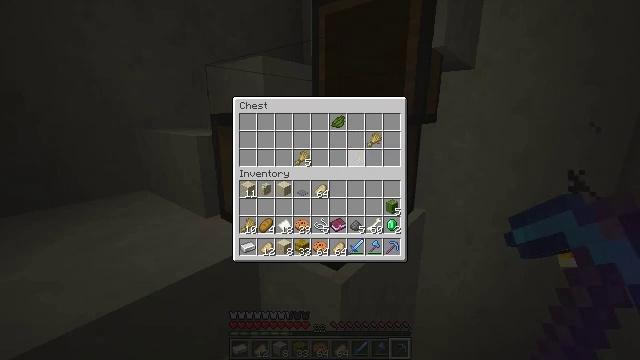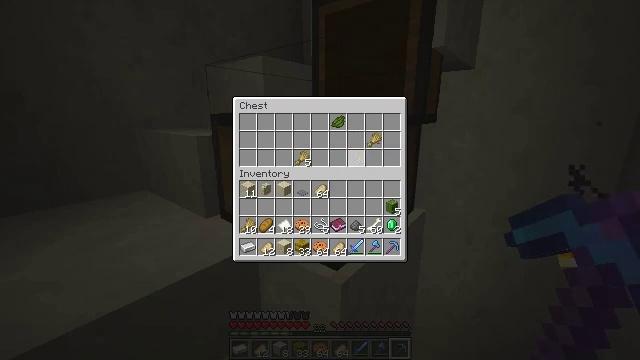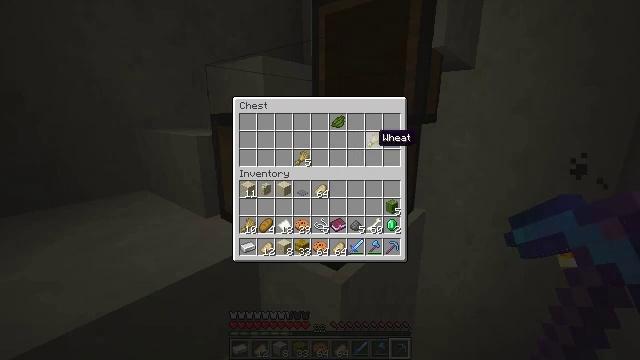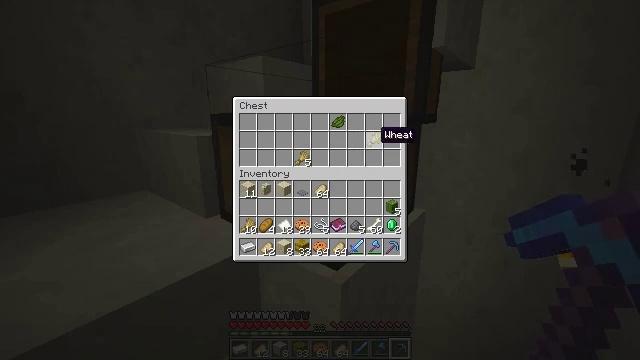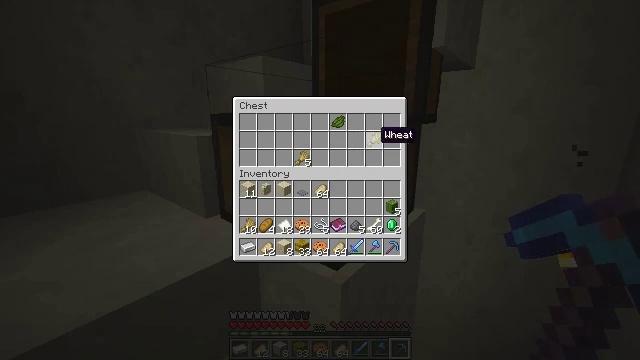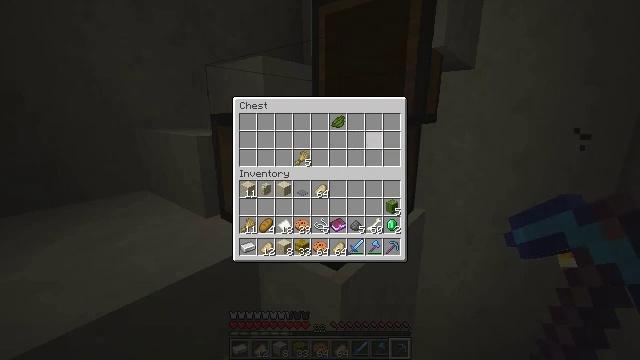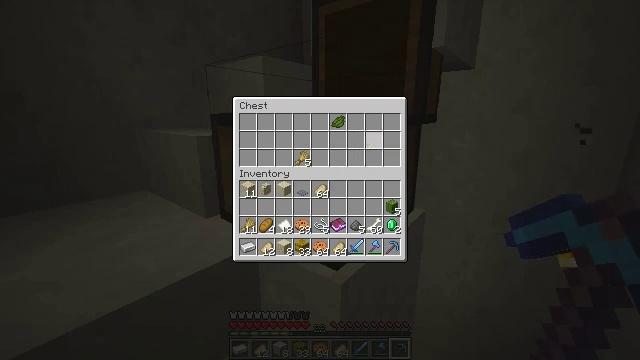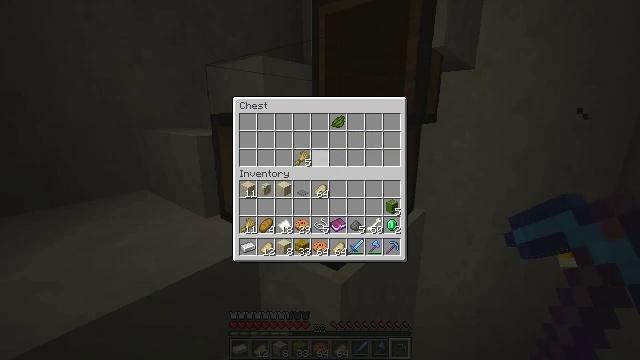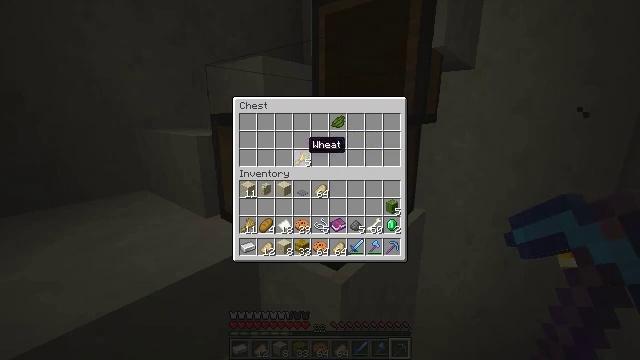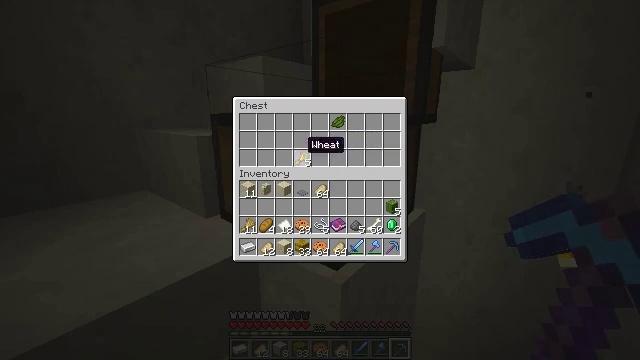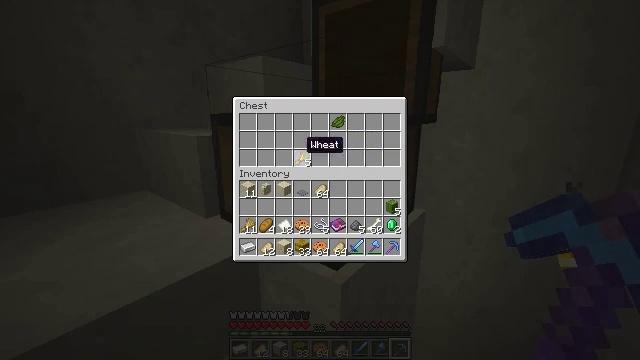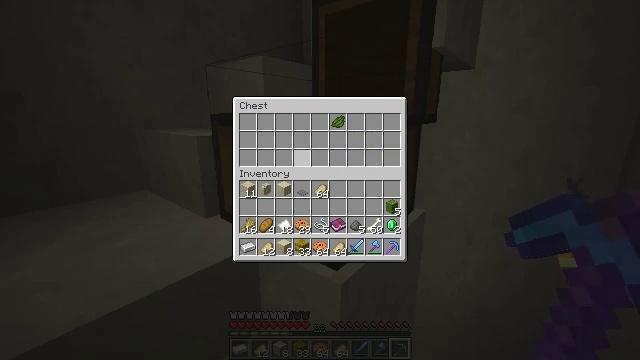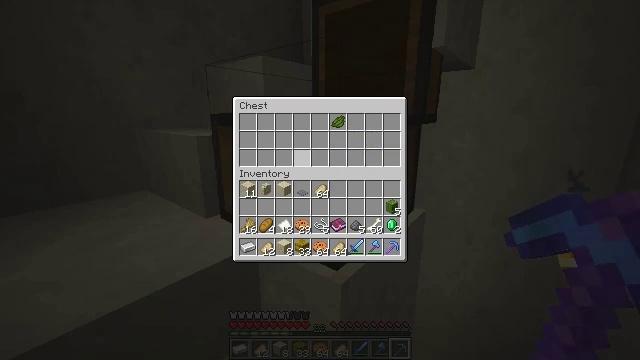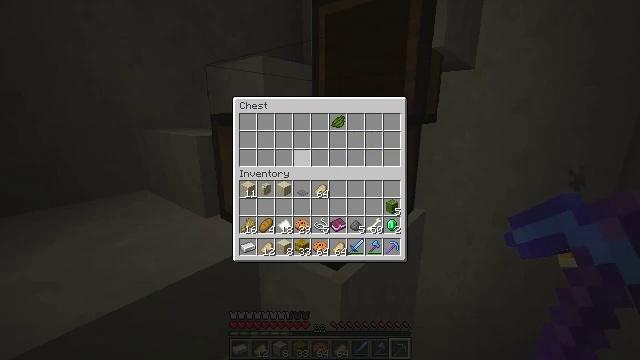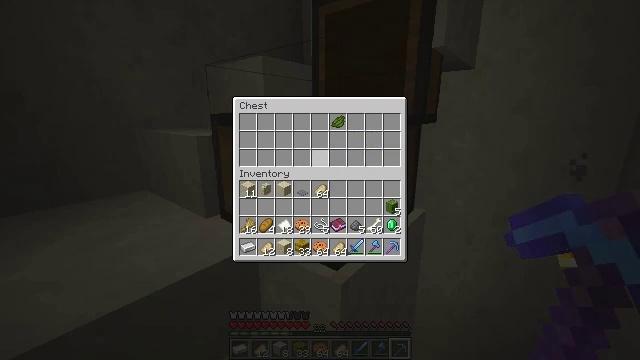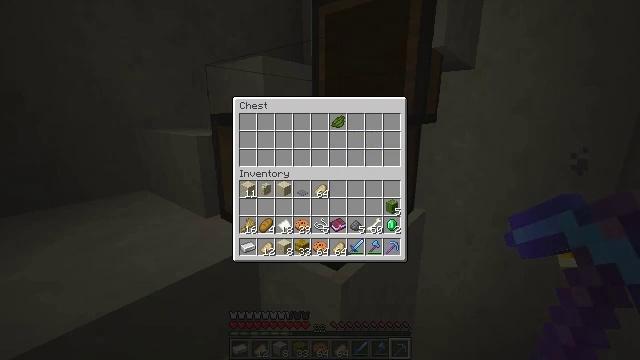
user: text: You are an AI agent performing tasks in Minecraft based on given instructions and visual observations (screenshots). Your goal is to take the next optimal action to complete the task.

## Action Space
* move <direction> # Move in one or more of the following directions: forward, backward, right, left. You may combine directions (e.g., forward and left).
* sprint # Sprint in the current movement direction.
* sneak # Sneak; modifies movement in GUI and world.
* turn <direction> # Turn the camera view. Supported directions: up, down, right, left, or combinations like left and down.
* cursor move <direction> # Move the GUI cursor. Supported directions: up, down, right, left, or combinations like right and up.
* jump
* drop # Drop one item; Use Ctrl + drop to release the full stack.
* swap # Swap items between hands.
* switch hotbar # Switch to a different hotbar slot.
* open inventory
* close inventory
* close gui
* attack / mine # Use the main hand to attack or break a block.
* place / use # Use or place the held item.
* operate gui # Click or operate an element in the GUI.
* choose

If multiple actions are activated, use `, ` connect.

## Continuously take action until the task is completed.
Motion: motion action
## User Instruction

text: Collect the blast furnace by mining it.
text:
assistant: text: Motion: sneak, operate gui
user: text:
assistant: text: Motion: sneak, cursor move right and up
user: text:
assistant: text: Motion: sneak
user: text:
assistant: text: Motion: sneak
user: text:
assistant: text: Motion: sneak, operate gui
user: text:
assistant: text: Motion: sneak, operate gui
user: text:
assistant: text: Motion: sneak, cursor move left and down, operate gui
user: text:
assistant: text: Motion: sneak, cursor move left
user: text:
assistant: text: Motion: sneak
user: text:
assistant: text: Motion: sneak
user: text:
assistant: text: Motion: sneak, operate gui
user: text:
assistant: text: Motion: sneak, operate gui
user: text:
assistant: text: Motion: sneak, cursor move right
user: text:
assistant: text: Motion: sneak, cursor move right
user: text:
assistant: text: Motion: sneak, cursor move down
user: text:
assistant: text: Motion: sneak
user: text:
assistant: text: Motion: no_op
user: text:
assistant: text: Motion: no_op
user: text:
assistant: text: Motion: no_op
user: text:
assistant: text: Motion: no_op
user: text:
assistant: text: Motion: close gui
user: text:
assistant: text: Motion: turn left
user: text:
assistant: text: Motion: turn left
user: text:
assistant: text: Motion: turn left
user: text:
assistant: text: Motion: turn left and up
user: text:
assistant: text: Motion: turn left and up
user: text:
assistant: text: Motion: turn left
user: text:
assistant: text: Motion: turn left
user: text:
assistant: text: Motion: turn left
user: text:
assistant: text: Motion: move forward